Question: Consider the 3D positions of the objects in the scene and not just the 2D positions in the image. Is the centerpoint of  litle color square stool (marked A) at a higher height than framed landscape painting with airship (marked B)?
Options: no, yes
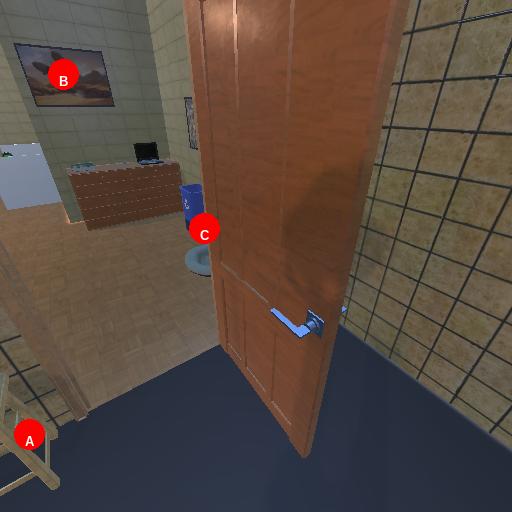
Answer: no